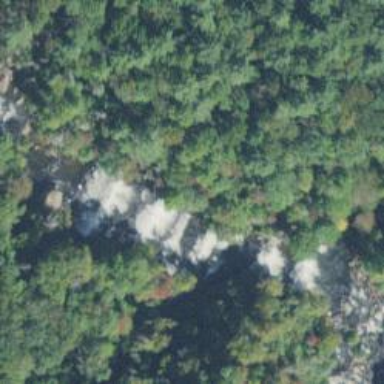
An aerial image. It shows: Beautiful waterfall.